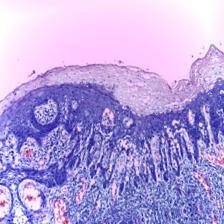
Diagnosis: Normal